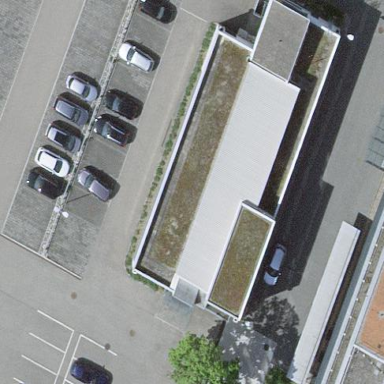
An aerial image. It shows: Commercial building.